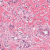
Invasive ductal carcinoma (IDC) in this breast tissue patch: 1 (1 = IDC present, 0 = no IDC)